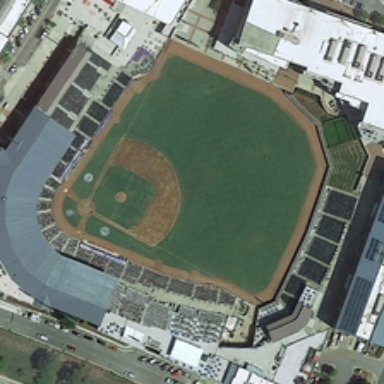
There is a stadium on this land .